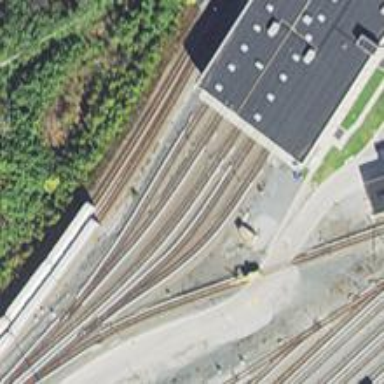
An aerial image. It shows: Electrified rail in service yard.